Field crop: maize
Growth stage: 2
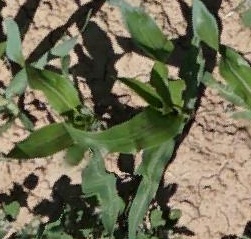
Species: maize